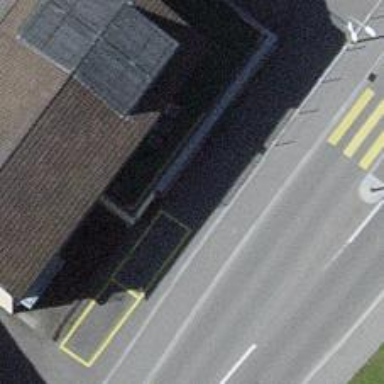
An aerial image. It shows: Post box is visible.